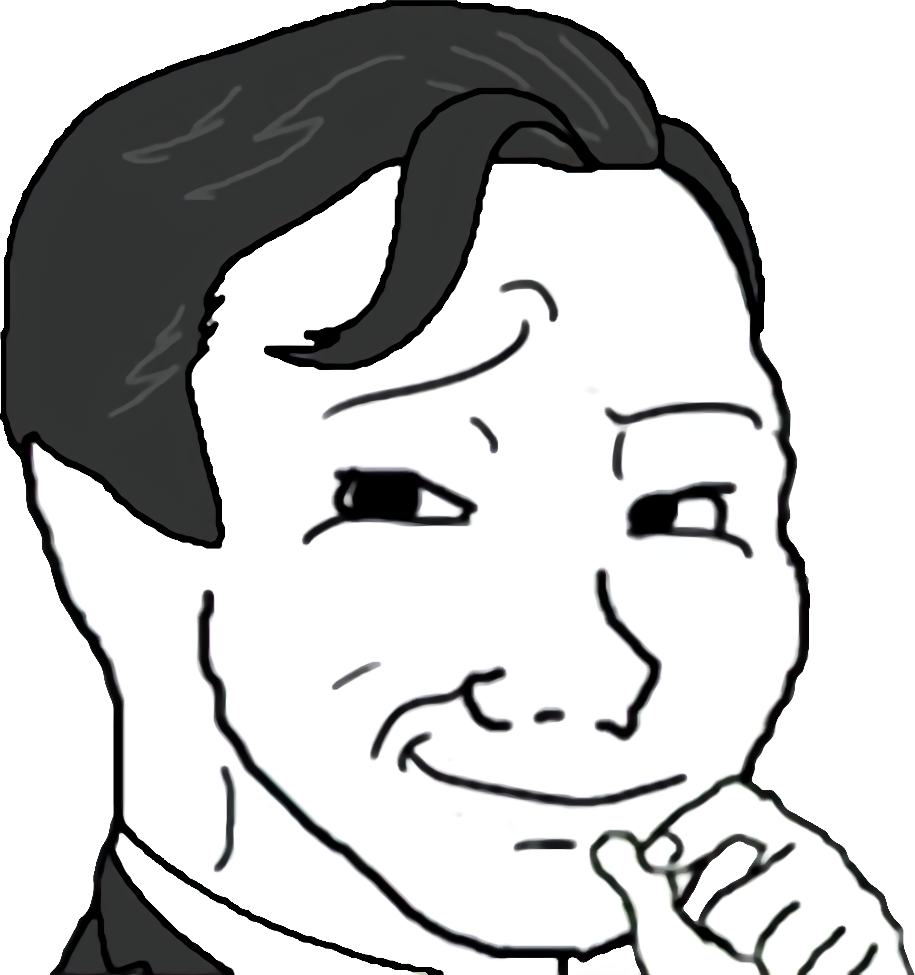
Label: 5_Smugjak